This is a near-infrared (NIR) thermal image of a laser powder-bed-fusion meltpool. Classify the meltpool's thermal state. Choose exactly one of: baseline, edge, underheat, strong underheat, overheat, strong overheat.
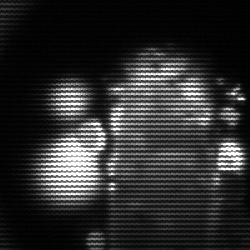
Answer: strong underheat